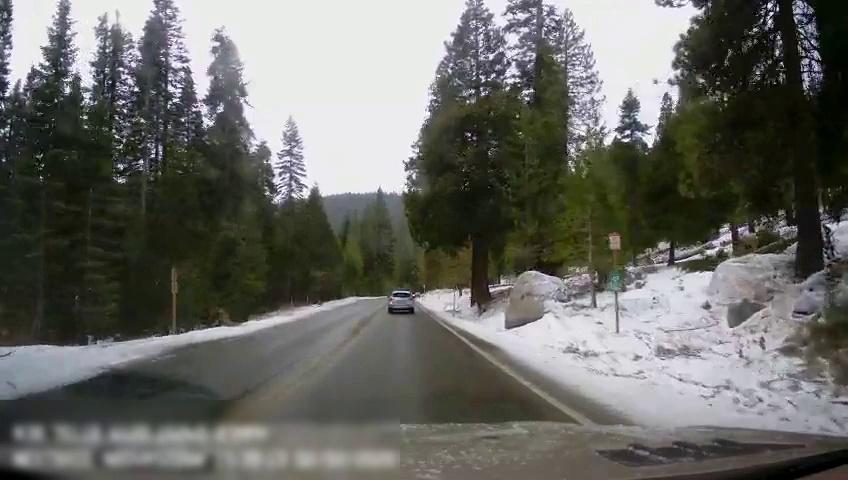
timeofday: Day
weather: Snowy
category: Drivable Space
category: Vehicles | Truck
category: Vehicles | SUV
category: Lanes | Current Lane
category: Lanes | Opposite Lane
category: Lanes | Current Lane
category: Traffic | Signs
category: Traffic | Signs